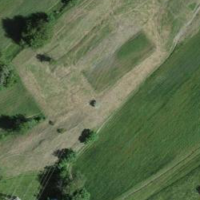
EUNIS habitat code: 24
Species observed at this site:
Stachys recta
Ononis natrix
Agrostemma githago
Euphorbia cyparissias
Melampyrum arvense